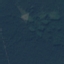
Label: Forest